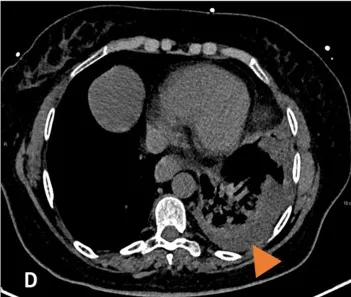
Chest computed tomography performed on the day of admission. Axial unenhanced computed tomography image in a mediastinal window at the base (D) shows a small left pleural effusion (arrowhead).
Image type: radiology (ct)